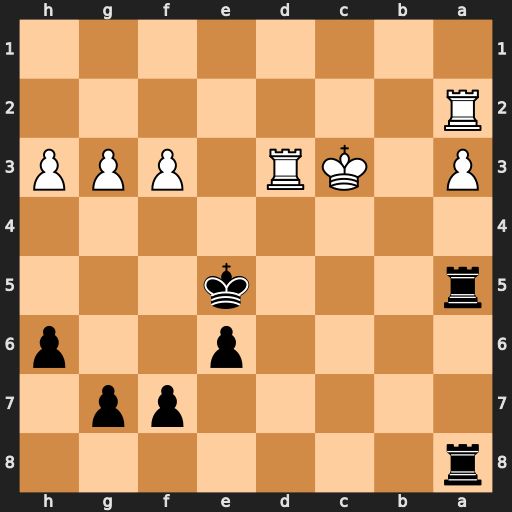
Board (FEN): r7/5pp1/4p2p/r3k3/8/P1KR1PPP/R7/8
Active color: b
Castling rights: -
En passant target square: -
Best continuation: Rxa3+ Rxa3 Rxa3+